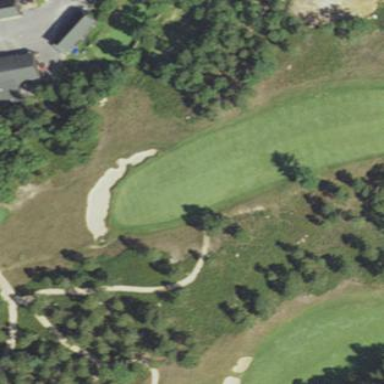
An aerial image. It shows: Rough area on grassy golf course.